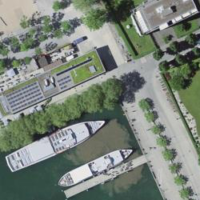
EUNIS habitat code: 57
Species observed at this site:
Chroicocephalus ridibundus
Phalacrocorax carbo
Aythya fuligula
Larus michahellis
Fulica atra